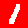
Digit: 1